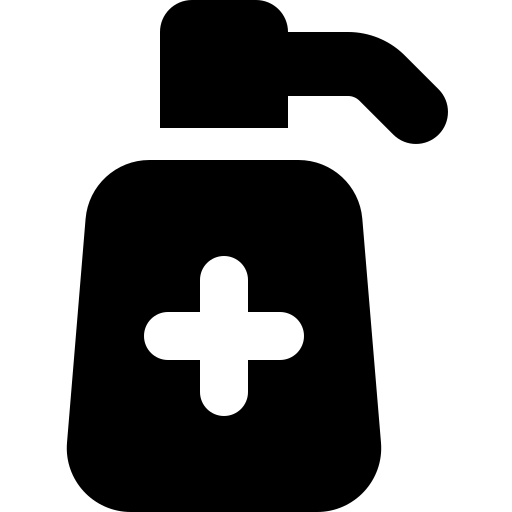
Tags: icon, FontAwesome, fa-icon, solid, pump, medical